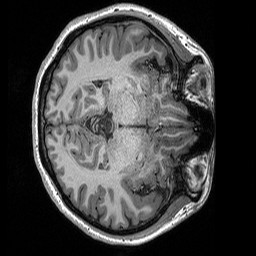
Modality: T1w
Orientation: axial
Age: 19
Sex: female